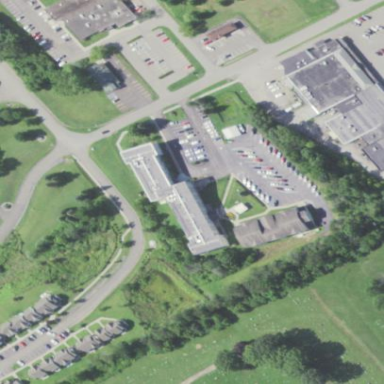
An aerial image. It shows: Building.